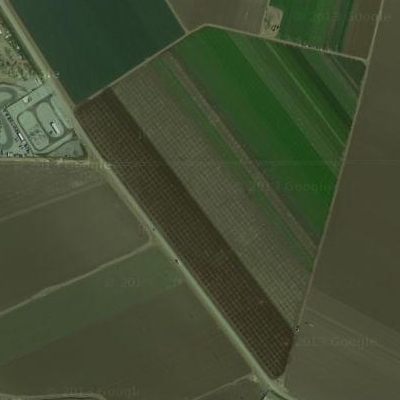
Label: Field